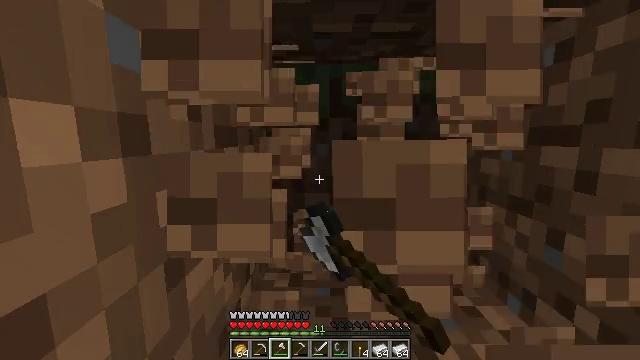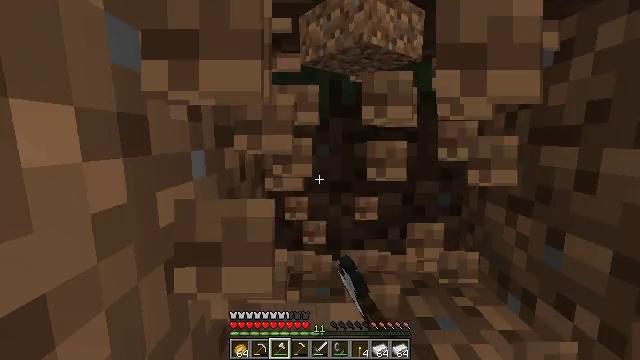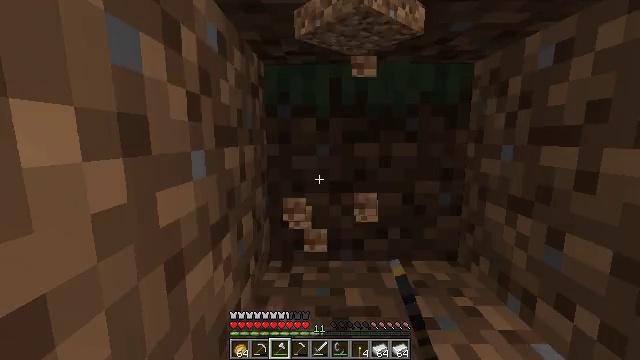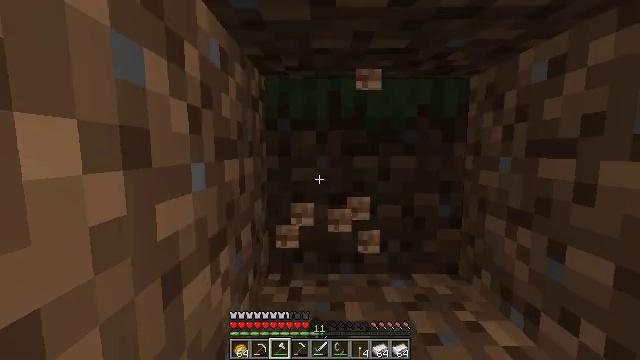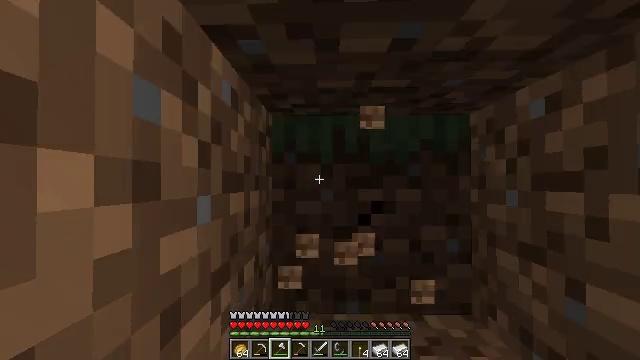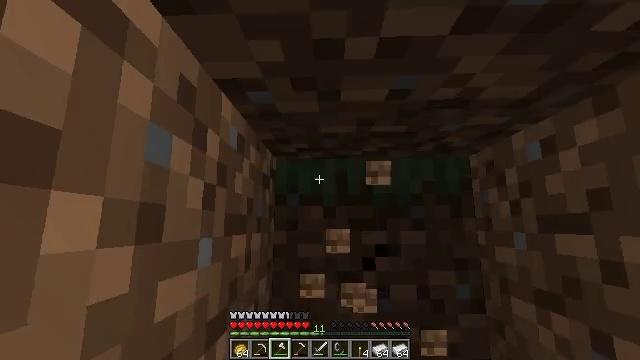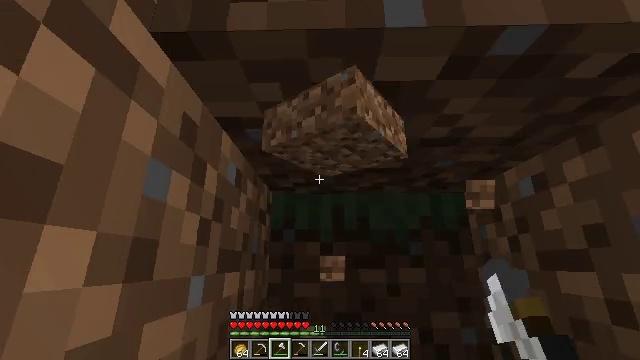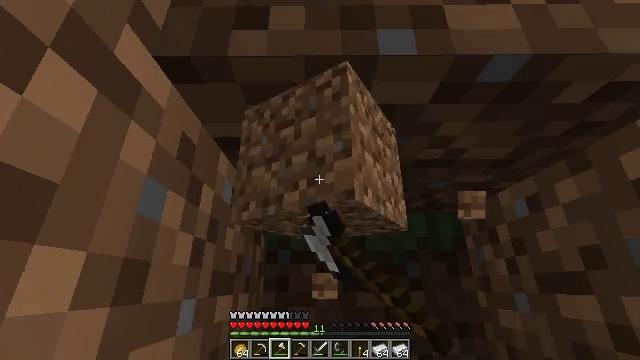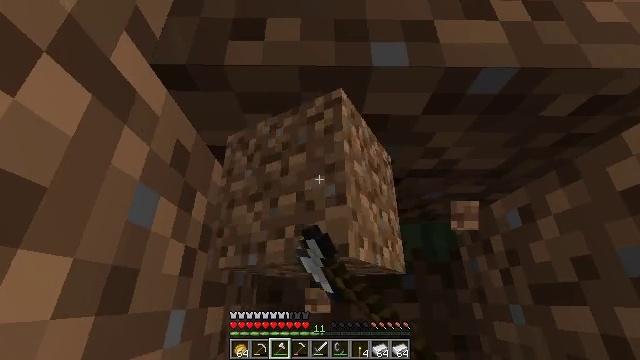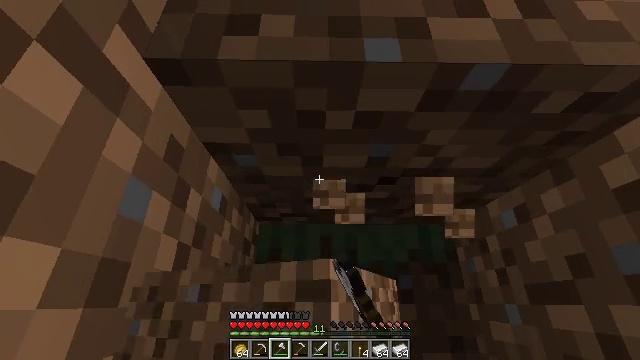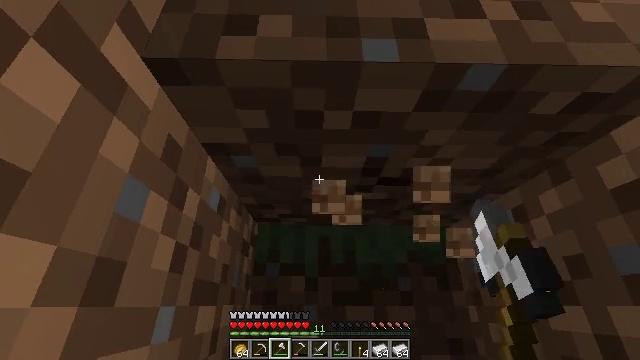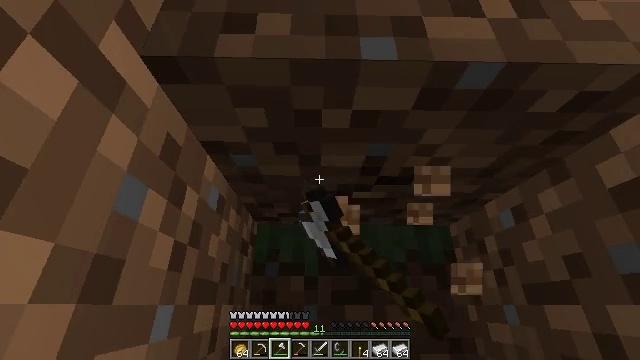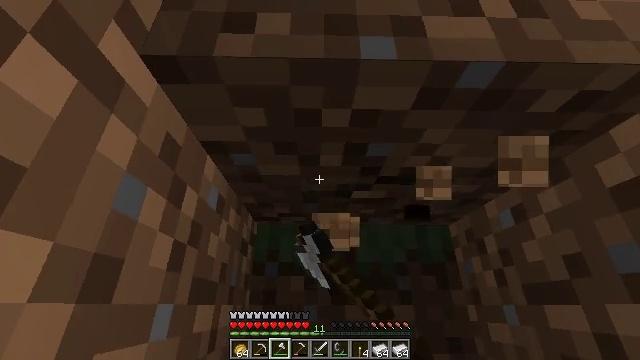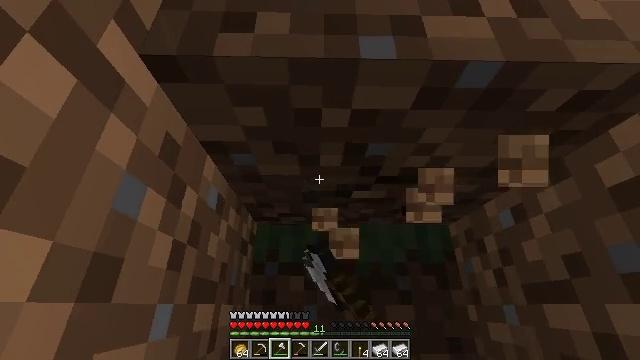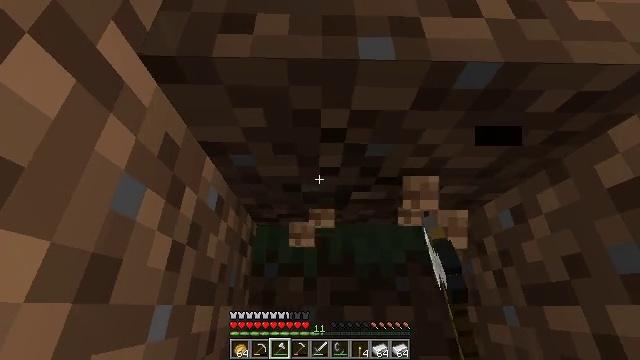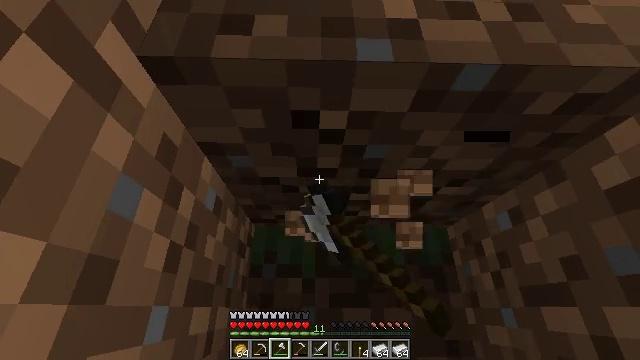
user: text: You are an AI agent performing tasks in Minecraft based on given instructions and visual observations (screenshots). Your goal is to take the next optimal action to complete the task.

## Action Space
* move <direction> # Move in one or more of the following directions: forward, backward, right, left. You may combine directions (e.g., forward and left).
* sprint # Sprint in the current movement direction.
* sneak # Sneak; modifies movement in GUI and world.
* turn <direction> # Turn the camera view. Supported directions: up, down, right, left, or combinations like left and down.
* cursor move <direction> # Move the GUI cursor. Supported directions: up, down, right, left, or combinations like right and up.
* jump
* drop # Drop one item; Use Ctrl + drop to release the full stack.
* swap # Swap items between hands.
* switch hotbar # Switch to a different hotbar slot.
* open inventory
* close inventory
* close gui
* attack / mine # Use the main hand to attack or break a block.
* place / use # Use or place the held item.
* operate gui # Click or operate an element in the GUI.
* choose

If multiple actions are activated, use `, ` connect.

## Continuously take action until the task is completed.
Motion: motion action
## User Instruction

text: Mine grass block from the ground.
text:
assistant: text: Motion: move forward and move left, attack / mine
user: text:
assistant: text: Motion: move forward and move left, attack / mine
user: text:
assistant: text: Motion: move forward and move left, turn up, attack / mine
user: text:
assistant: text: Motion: move forward and move left, turn left and up, attack / mine
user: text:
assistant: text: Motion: move forward and move left, turn up, attack / mine
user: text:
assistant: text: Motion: move forward and move left, turn up, attack / mine
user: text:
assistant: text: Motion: move forward and move left, turn up, attack / mine
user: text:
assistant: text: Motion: move forward and move left, turn right and up, attack / mine
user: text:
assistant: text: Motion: move forward and move left, attack / mine
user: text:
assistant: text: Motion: move forward and move left, attack / mine
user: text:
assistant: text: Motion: move forward and move left, attack / mine
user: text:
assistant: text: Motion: move forward and move left, attack / mine
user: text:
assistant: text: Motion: move forward and move left, attack / mine
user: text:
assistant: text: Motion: move forward and move left, attack / mine
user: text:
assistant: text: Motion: move forward and move left, attack / mine
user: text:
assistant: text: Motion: move forward and move left, attack / mine
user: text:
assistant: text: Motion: move forward and move left, attack / mine
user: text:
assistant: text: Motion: move forward and move left, attack / mine
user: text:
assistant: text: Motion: move forward and move left, attack / mine
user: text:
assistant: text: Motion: move forward and move left, attack / mine
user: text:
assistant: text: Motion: move forward and move left, attack / mine
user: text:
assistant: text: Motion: move forward and move left, attack / mine
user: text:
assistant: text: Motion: move forward and move left, attack / mine
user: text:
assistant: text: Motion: move forward and move left, attack / mine
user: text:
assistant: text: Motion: move forward and move left, attack / mine
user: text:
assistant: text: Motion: move forward and move left, attack / mine
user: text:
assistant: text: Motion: move forward and move left, attack / mine
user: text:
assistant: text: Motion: move forward and move left, attack / mine
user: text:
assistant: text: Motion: attack / mine